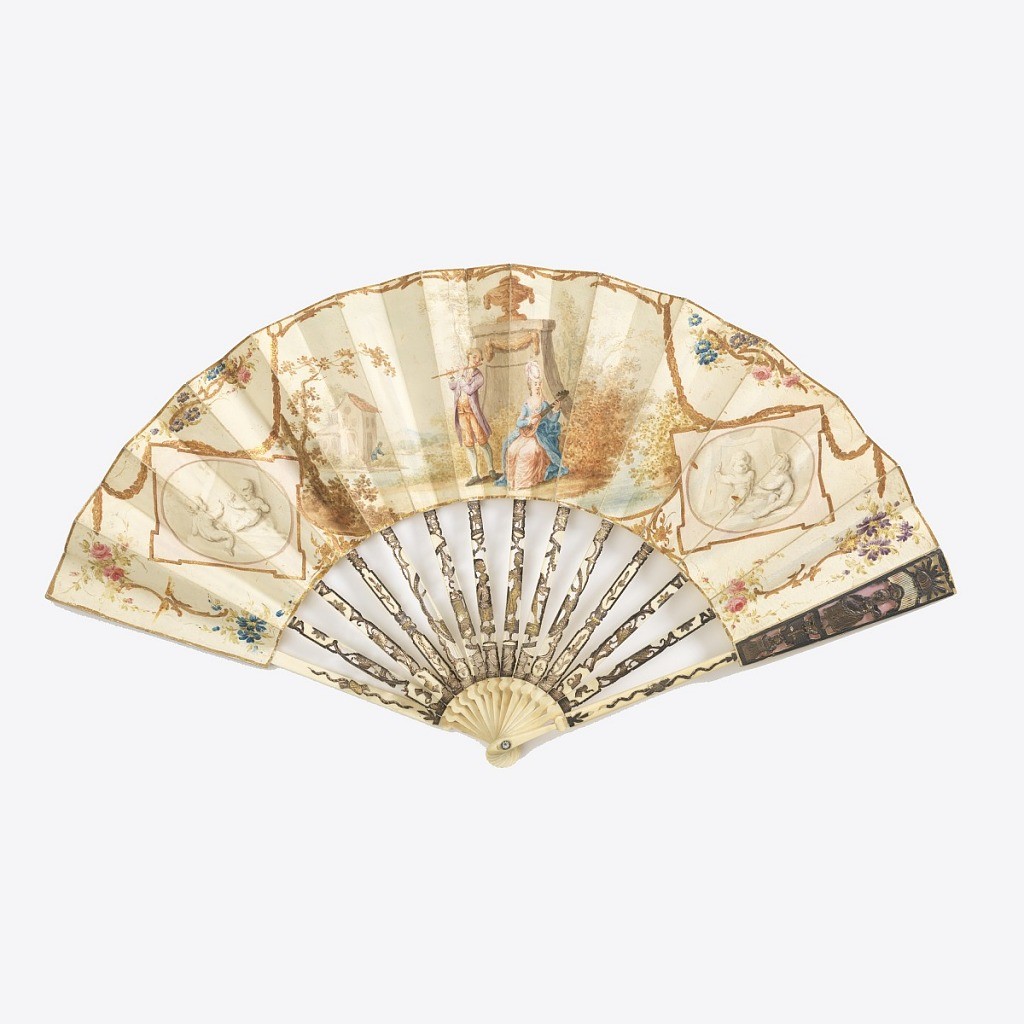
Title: Pleated fan
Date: mid- 18th century
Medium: Paper leaf gilded and painted with gouache, pierced, carved, and gilded ivory sticks, mother-of-pearl guards, pin set with a brilliant
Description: Pleated fan.  Gilded paper leaf painted with gouache showing an outdoor scene with two figures playing musical instruments. Gilded ivory sticks, pierced and carved showing a man and woman. Guards backed with mother-of-pearl. Pin is set with a brilliant.